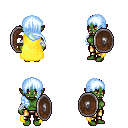
a pixel art fantasy rpg character, female body template, orc, green skin, yellow cape, gold greaves, white cyan right-swept hairstyle, white cloth bandages, shield, four views (front, back, left, right), 2x2 character sprite sheet, small pixel art, hard edges, no anti-aliasing